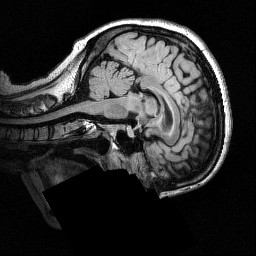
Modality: FLAIR
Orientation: sagittal
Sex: female
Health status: ill
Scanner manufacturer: siemens
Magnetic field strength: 3 T
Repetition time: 7 s
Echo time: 0.372 s